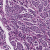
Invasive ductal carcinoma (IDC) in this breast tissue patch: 1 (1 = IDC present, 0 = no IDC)